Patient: sex F, age 58
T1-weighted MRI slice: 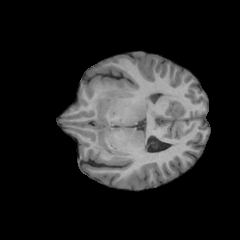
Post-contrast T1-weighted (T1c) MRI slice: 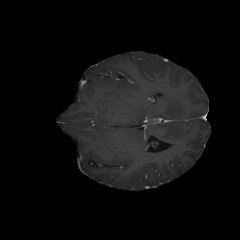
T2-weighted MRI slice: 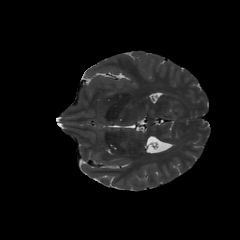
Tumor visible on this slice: yes
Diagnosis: Glioblastoma, IDH-wildtype
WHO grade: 4